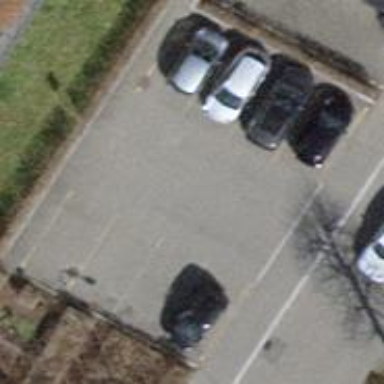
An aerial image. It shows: Parking area with surface.